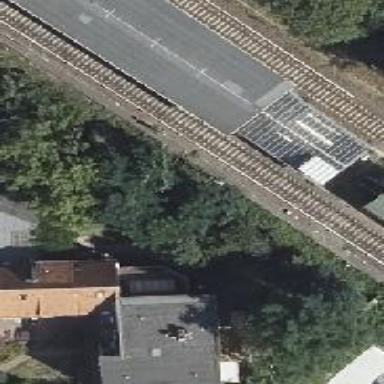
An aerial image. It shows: Railway signal.